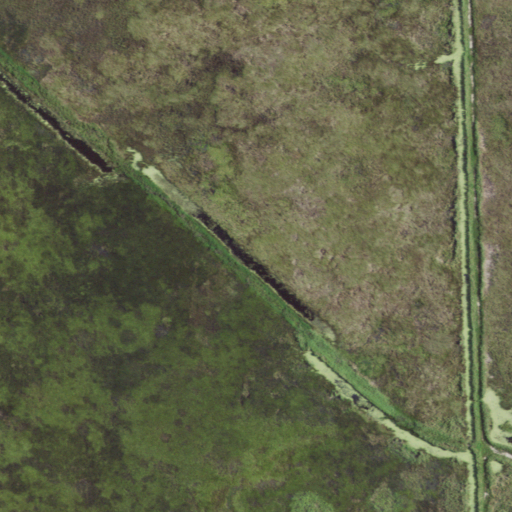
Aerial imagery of ridge(s) in Louisiana named McDermott Ridge containing only herbaceous wetlands